Question: I wrote a linked list with following code. The first print is working, but second print is not.
'''
int main() {
Node *A, *B;
B = InsertTail(B, 2);
B = InsertTail(B, 3);
B = InsertTail(B, 8);
B = InsertTail(B, 10);
Print(B);
A = InsertTail(A, 1);
A = InsertTail(A, 5);
A = InsertTail(A, 10);
A = InsertTail(A, 12);
A = InsertTail(A, 16);
Print(A);
return 0;
}
'''
Function 'InsertTail' inserts data in second argument to the end of the list and returns the 'head' of the list. And 'Print' function prints the list if all elements.
Print function is implemented as
'''
void Print(Node *head)
{
Node *current = head;
if(head == NULL){ return; }
while(current != NULL){
cout << current->data << endl;
current = current->next;
}
}
'''
And, 'InsertTail is implemented as'
'''
Node* InsertTail(Node *head,int data)
{
Node *current = new Node, *temp = head;
current->data = data;
current->next = NULL;
if(temp==NULL){return current;}
else{
while(temp->next != NULL){ temp=temp->next;}
temp->next = current;
}
return head;
}
'''
I tried to debug it, the first value of 'A' is fine but on second value, there is 'data = <PHONE>'. Here is a screenshot.

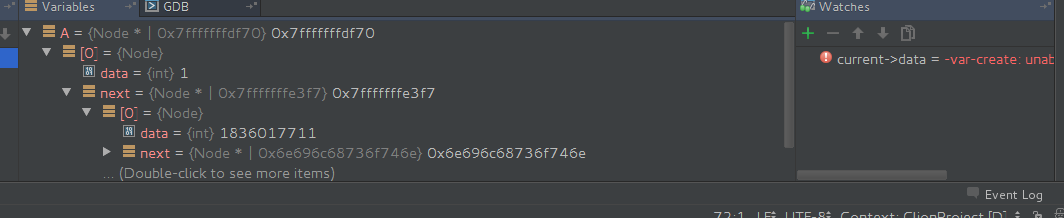
Answer: You do not seem to initialize neither 'A' neither 'B' before the calls. Judging by your 'Print' function, I suppose that 'A' and 'B' should be initialized with 'NULL':
'''
Node *A=NULL, *B=NULL;
'''
Without initialization, I guess this is undefined behavior, anything can happen. In simplest case, 'A' and 'B' just happen to point to a random place in memory with random contents (and you are very lucky to have even 'B' work).
P.S. Why do you insert at tail, but keep a pointer to head only? I suggest you keep a pointer to tail too so that you do not go along all list each time.